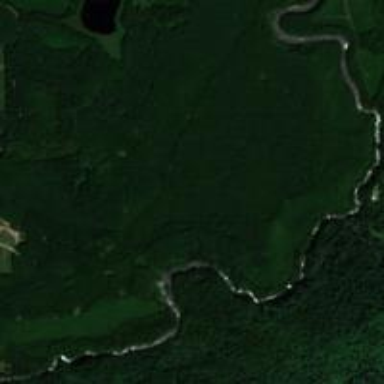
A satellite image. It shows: Dense forest area with forest boundaries.